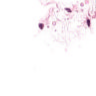
Metastatic tissue present: no